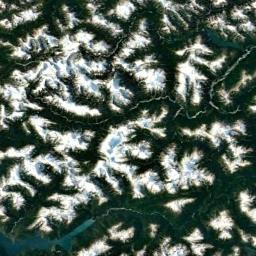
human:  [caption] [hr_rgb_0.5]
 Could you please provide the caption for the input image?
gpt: A lot of snow is on the snowberg .

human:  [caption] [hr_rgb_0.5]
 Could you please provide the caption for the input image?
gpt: The white snow on the snow-capped mountains is veined .

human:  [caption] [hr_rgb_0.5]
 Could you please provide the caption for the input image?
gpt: The snow berg is consist of green plants and white snow .

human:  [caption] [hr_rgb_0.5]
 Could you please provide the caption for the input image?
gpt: The snowberg is covered with snow and ice and some fiords are in the snowberg .

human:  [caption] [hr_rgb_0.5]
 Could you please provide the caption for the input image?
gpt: There are much snow and green land on the snowberg .